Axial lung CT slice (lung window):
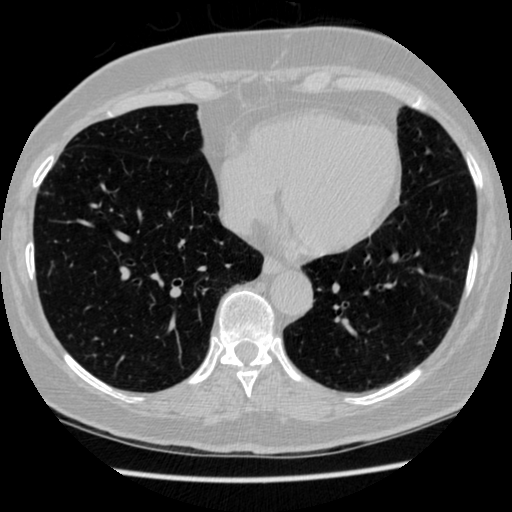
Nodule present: no